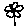
Label: flower